Interaction volume radius: 5 \u00c5
Interaction volume height: 30 \u00c5
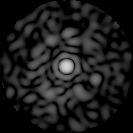
Disorder parameter: 0.8667